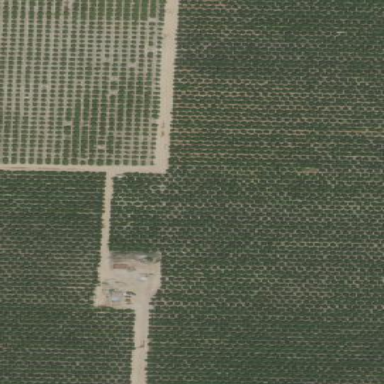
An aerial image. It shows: Orchard filled with plum trees.